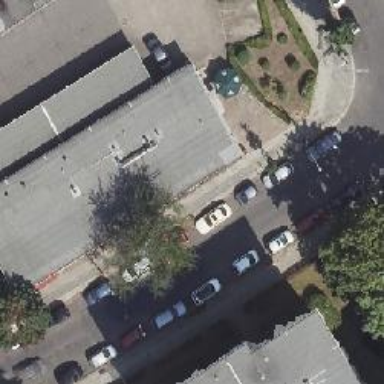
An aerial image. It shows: View of roof of building.